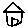
Label: house